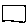
Label: square